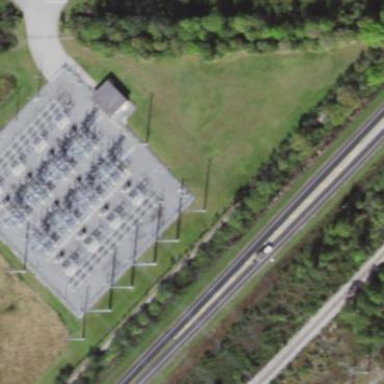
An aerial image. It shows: Distribution-level power substation.